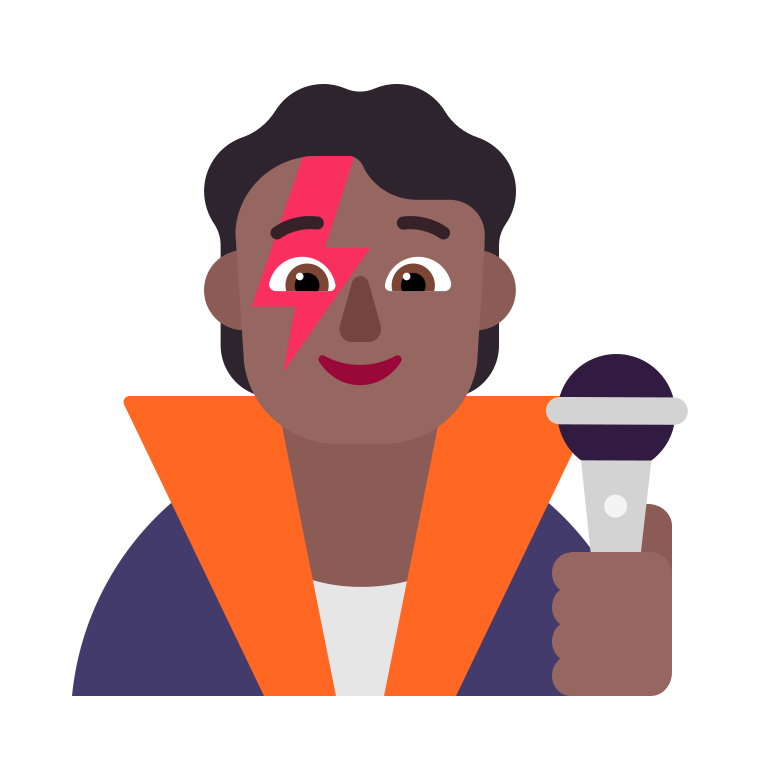
singer flat  dark